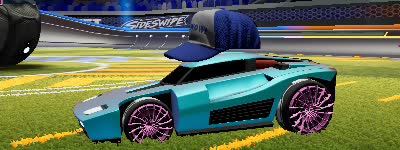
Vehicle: breakout